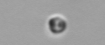
Label: nanoplankton_mix